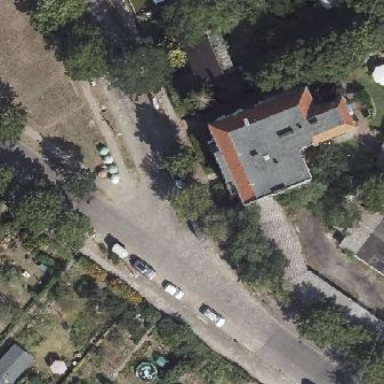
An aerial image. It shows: Residential building with saltbox roof shape.